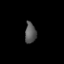
Tissue: lung
Cell type: Endothelial cells
Senescence score: 0.5472
Nuclear area (px): 227
Mean DAPI intensity: 89.67